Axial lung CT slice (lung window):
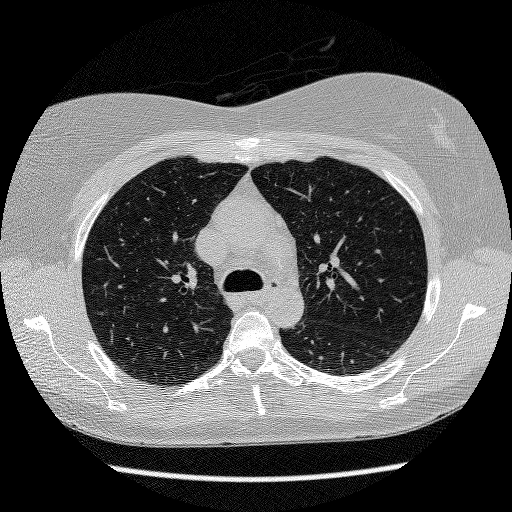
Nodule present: no